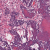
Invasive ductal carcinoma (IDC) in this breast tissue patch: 0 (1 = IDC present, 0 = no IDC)